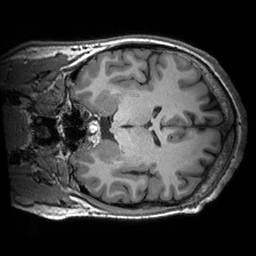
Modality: T1w
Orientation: coronal
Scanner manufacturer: siemens
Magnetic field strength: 3 T
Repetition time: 2.53 s
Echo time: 0.00288 s